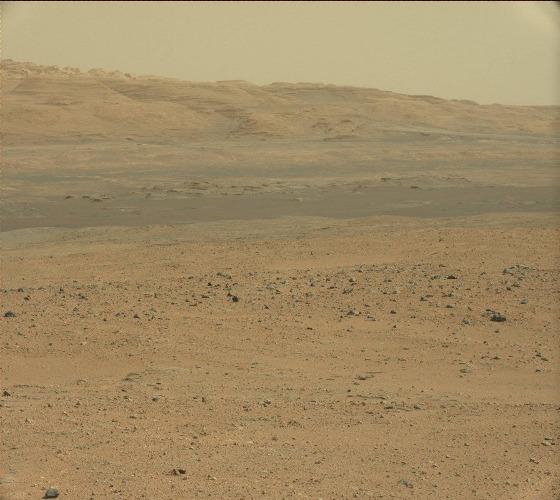
Terrain classes present: Gravel / Sand / Soil, Rock, Sky / Distant Mountains